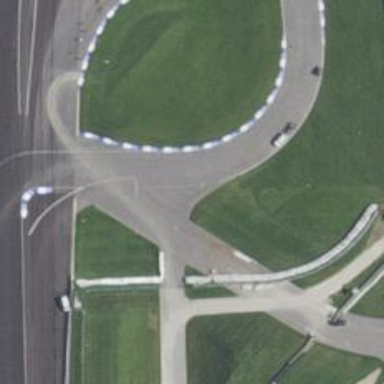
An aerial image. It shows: Motor sport raceway with asphalt surface.